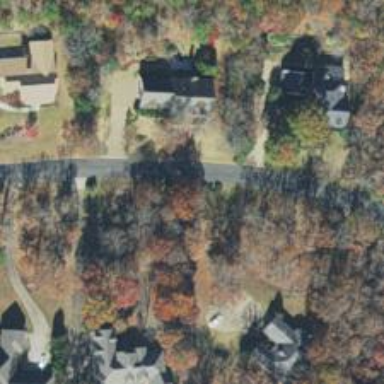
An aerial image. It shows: Driveway leading to service road.